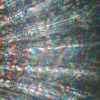
Label: sunburn